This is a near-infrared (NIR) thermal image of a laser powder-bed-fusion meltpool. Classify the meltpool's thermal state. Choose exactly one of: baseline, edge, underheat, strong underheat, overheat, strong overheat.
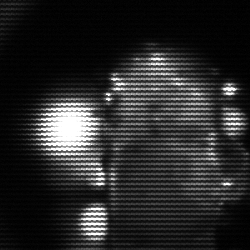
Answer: strong underheat